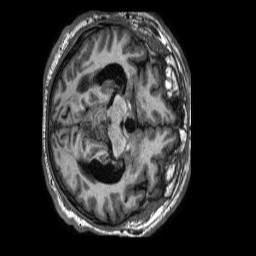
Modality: T1w
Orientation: axial
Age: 55
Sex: male
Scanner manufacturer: philips
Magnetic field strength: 1.5 T
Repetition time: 0.00777 s
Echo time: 0.003539 s